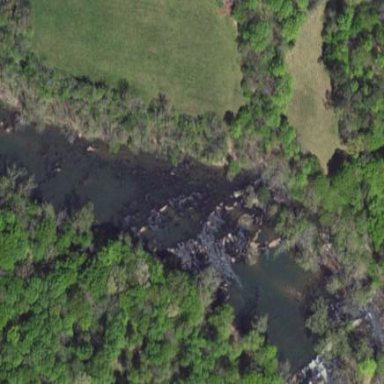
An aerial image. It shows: Scene featuring rapids in waterway.